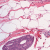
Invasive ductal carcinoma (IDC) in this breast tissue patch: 0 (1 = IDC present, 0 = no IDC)